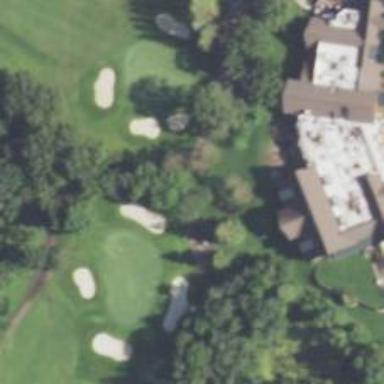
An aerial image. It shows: Path for golf carts.